Current action and preconditions to check: trajectory_clear

Your task: For each precondition in the list above, predict whether it will hold at this action.

Consider the current scene as observed from the mobile robot's camera, and analyze the predicted future states of all dynamic agents (e.g., people, animals, vehicles, or any moving entities) within the NEXT SECOND.

IMPORTANT: Only answer "very likely" if you are absolutely certain—based on strong, clear evidence—that a dynamic agent will violate the precondition in the predicted future state. Do NOT answer "very likely" for unlikely, ambiguous, or low-probability risks.

Ask yourself for each precondition: Is there a high probability, with clear and convincing evidence, that the predicted future states of any dynamic agent will interfere with the predicted future state of the currently executing action within the NEXT SECOND, causing that precondition to fail?

Assess the risk level based on these predictions. Use "likely" or "very likely" if motions create a clear risk of interference.

Use "neutral" or "improbable" if agents are nearby but their predicted paths are clearly diverging or non-conflicting.

Failure Risk Categories: "very improbable", "improbable", "neutral", "likely", "very likely"

Answer Format: Output ONLY the probability_of_failure value from these categories: "very improbable", "improbable", "neutral", "likely", "very likely"

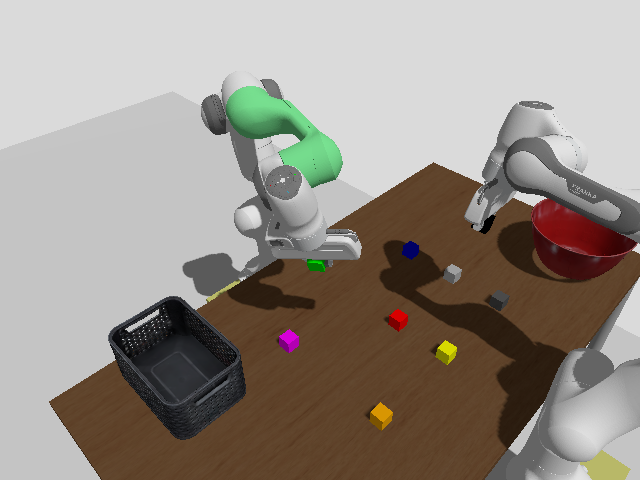

Answer: very improbable